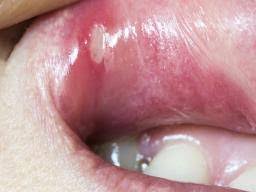
Condition: Mouth Ulcer